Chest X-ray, PA view. Patient: 58 years old, sex F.
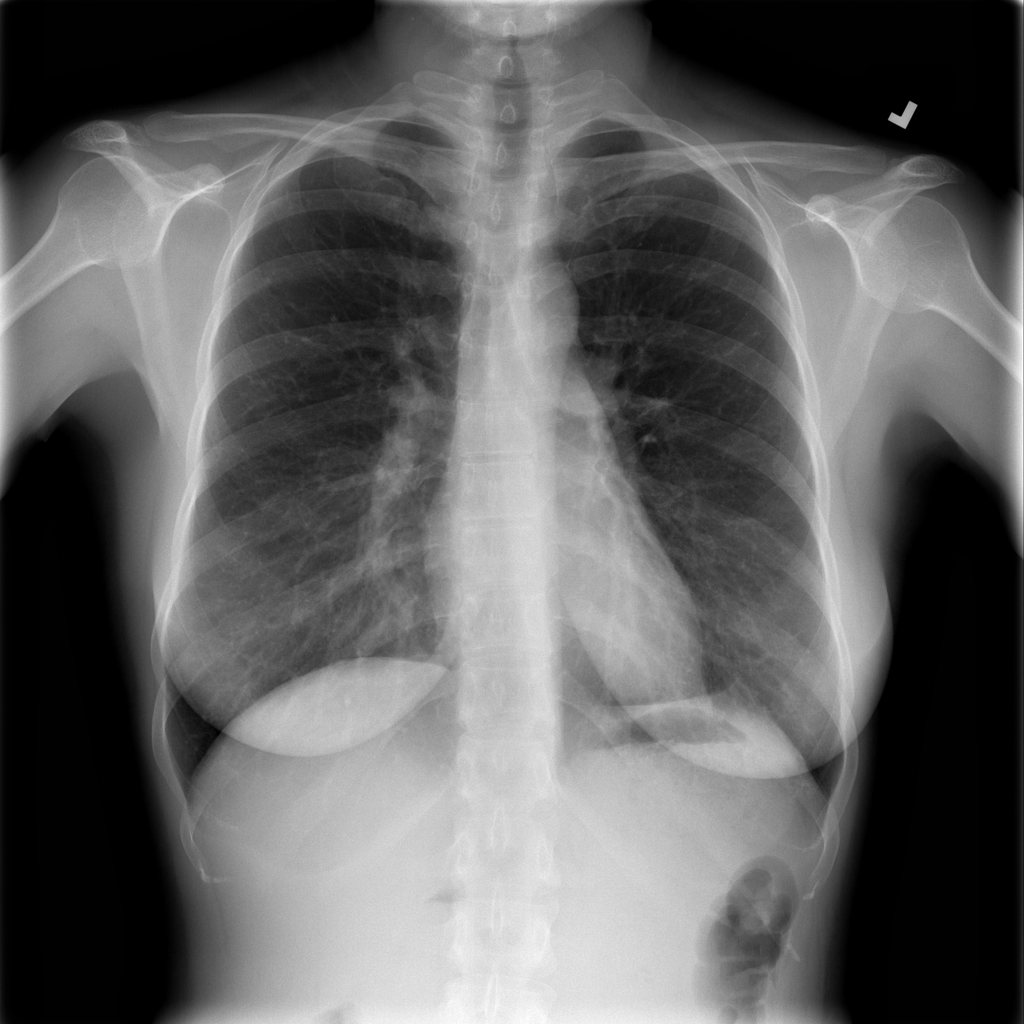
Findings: No Finding